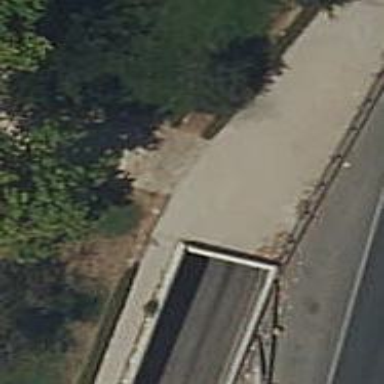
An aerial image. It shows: Retaining wall.